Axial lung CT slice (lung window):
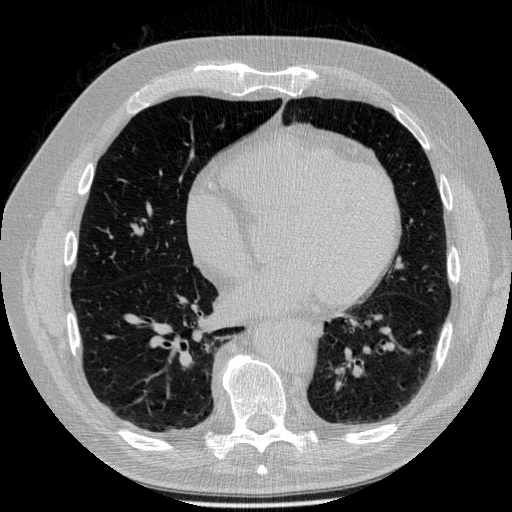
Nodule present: no